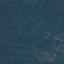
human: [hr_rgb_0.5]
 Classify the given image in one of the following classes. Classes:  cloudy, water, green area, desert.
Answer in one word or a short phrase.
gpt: green area